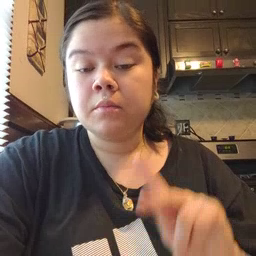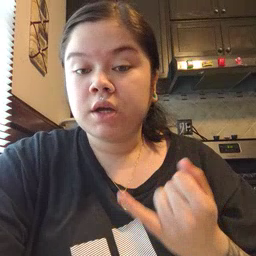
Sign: pajamas